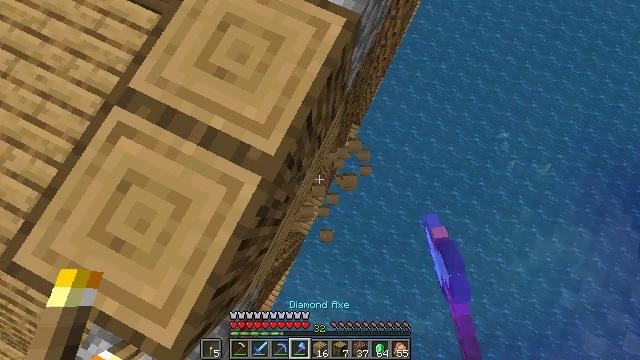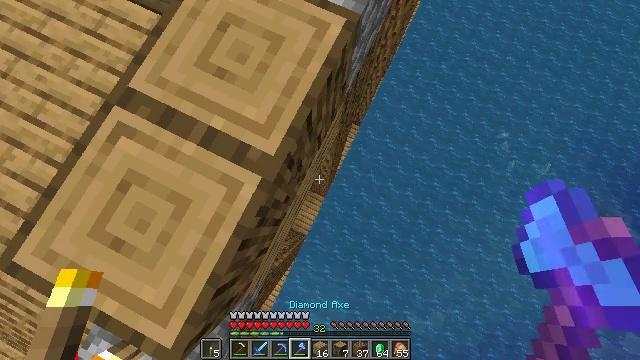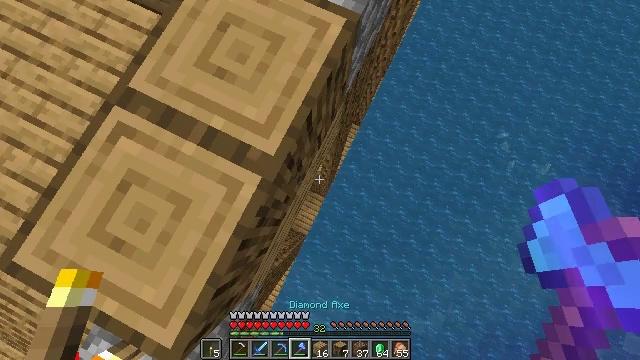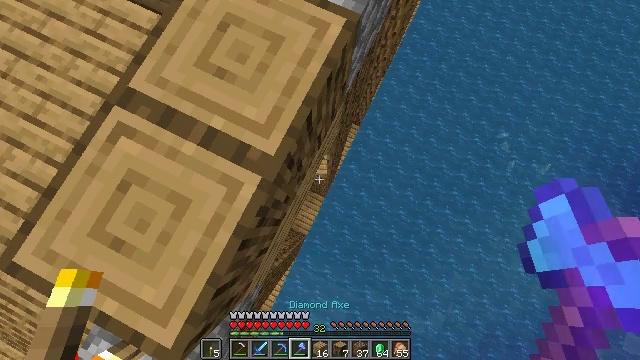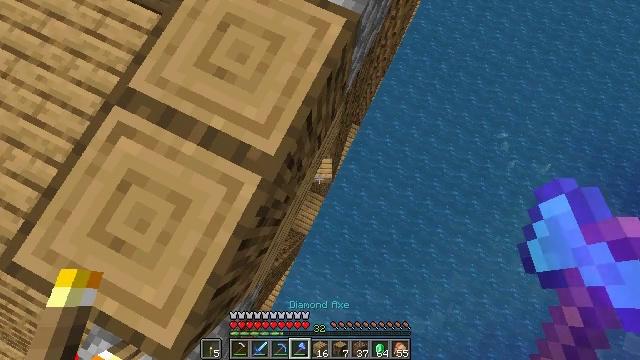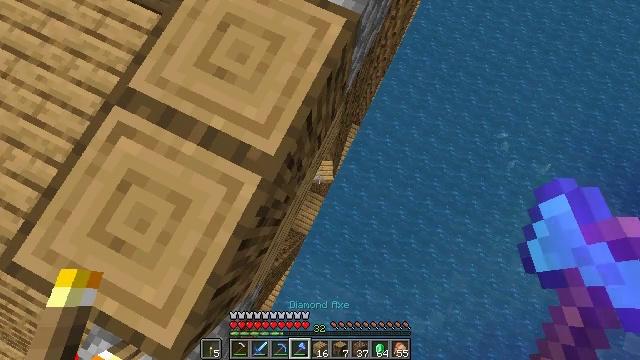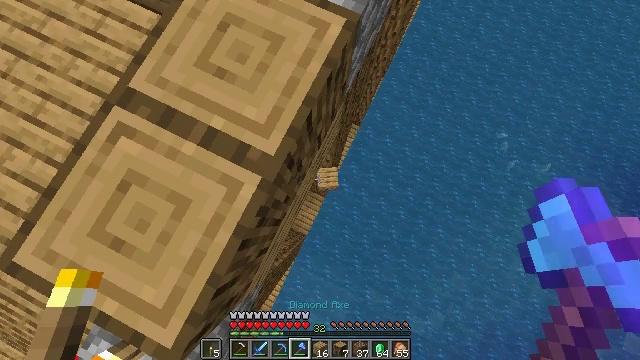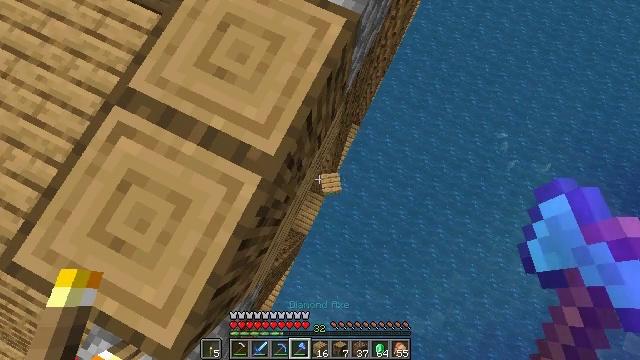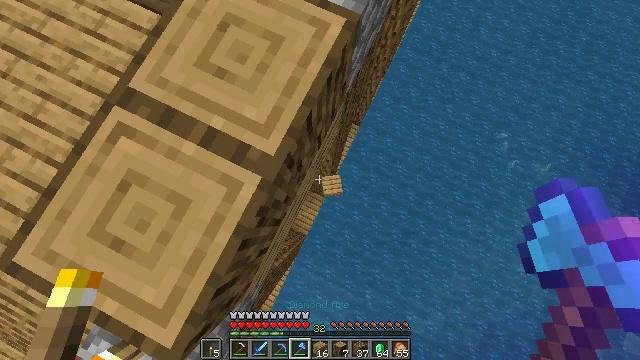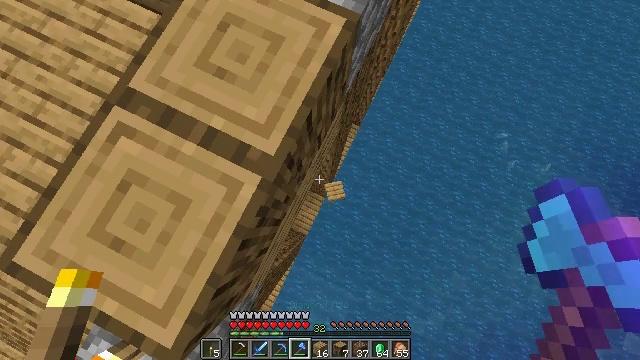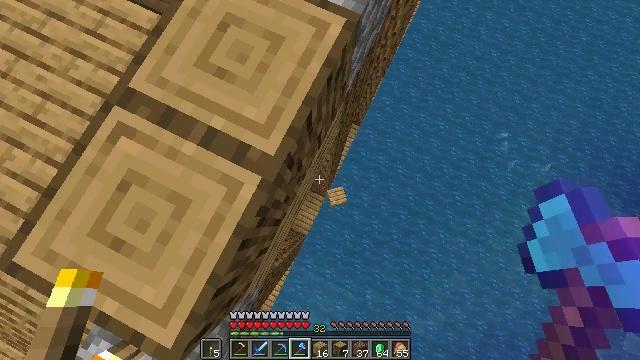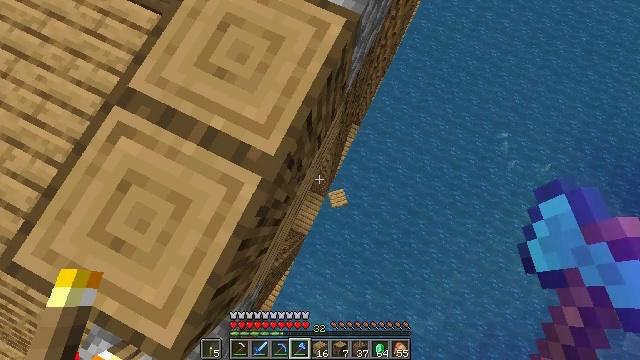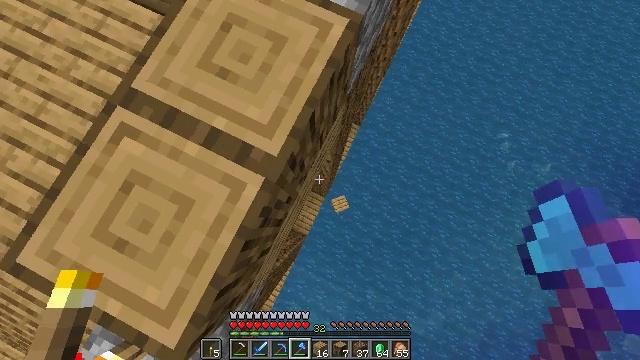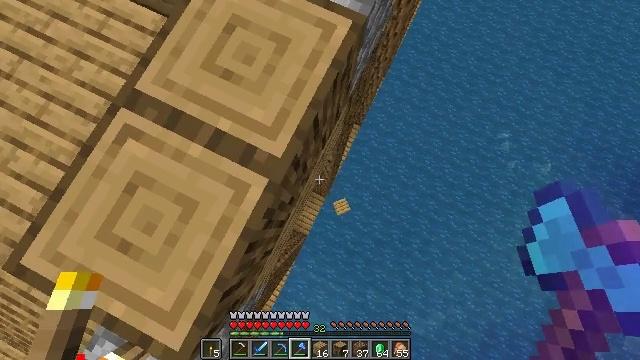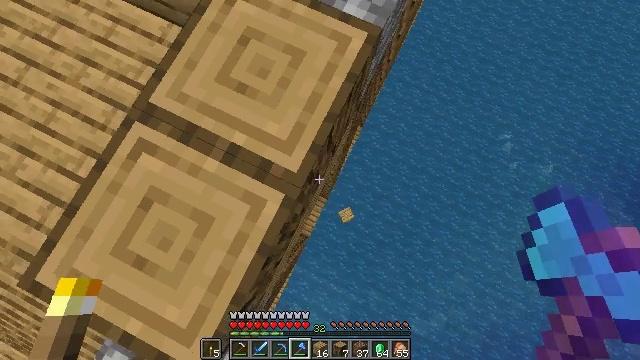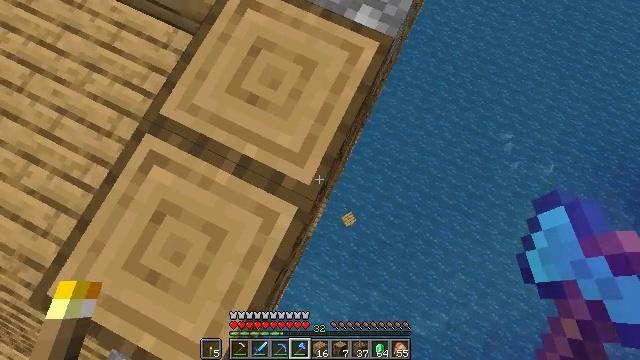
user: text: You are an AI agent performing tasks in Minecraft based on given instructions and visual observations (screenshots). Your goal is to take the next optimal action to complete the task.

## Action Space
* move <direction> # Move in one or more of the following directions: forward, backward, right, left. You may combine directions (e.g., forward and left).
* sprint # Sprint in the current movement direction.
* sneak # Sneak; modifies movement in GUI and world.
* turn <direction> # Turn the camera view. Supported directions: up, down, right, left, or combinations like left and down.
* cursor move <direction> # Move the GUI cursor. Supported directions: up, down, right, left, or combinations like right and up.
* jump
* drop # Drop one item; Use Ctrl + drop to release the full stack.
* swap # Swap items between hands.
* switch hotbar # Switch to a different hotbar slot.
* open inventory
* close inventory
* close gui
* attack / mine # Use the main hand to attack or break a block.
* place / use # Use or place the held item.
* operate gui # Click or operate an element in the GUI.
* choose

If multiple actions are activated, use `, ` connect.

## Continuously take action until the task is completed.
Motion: motion action
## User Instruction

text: Gather stripped oak log from a tree.
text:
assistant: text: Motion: sneak, attack / mine
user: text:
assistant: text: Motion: sneak, attack / mine
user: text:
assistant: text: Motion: sneak
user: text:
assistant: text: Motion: sneak
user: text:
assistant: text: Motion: sneak
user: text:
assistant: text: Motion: sneak
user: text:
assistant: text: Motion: sneak
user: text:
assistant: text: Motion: sneak
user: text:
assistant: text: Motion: sneak
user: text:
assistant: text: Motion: sneak
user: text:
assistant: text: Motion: sneak
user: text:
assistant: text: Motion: move left, sneak
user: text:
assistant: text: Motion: move forward and move left, sneak
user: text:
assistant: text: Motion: move forward and move left, sneak
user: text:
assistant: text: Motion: move forward and move left, sneak
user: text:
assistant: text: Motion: move forward and move left, sneak
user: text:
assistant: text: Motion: move forward and move left, sneak
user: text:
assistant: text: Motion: move forward and move left, sneak
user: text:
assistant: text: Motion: move forward and move left, sneak, turn right and up
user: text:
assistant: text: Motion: turn right and up
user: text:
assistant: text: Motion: turn right and up
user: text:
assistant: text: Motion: turn right and up
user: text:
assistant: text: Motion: turn up
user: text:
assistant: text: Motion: turn right and up
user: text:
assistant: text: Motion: turn right and up
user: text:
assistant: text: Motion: turn up
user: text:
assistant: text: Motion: turn left and up
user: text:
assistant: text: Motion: turn left
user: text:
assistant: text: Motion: turn left
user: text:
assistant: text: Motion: turn left and up